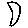
Label: moon